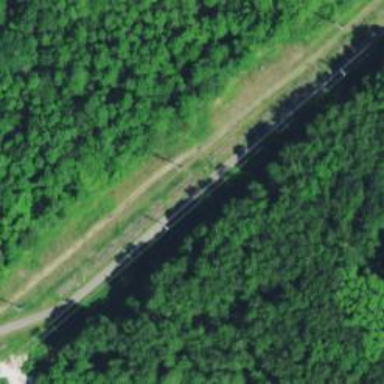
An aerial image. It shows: Disused railway.